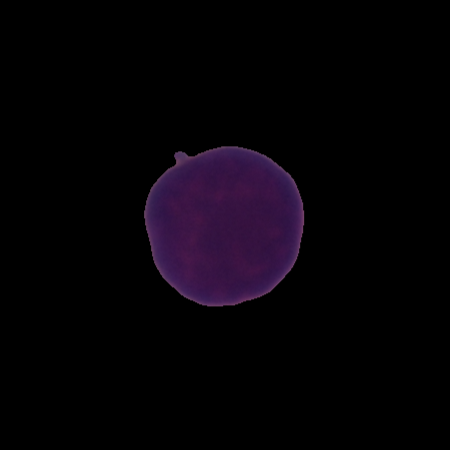
Label: healthy